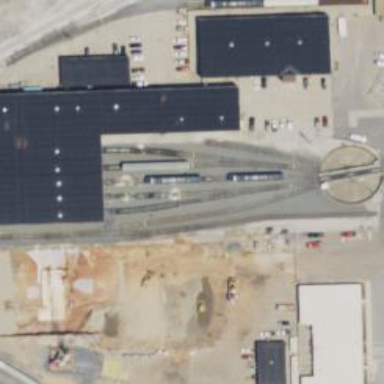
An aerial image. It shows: Railway yard in service.